RGB frame:
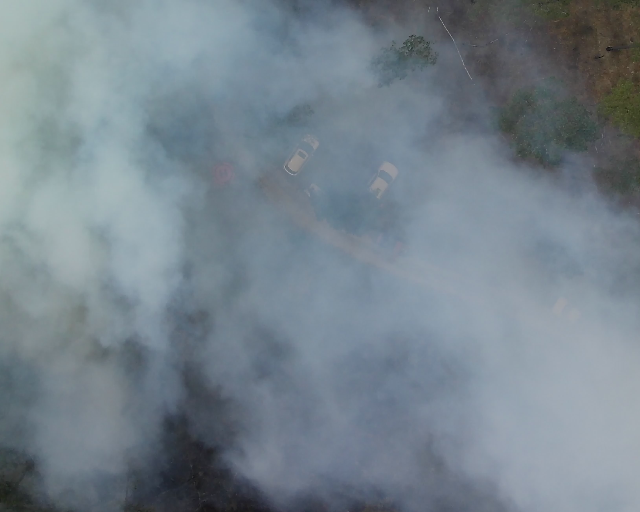
Thermal frame:
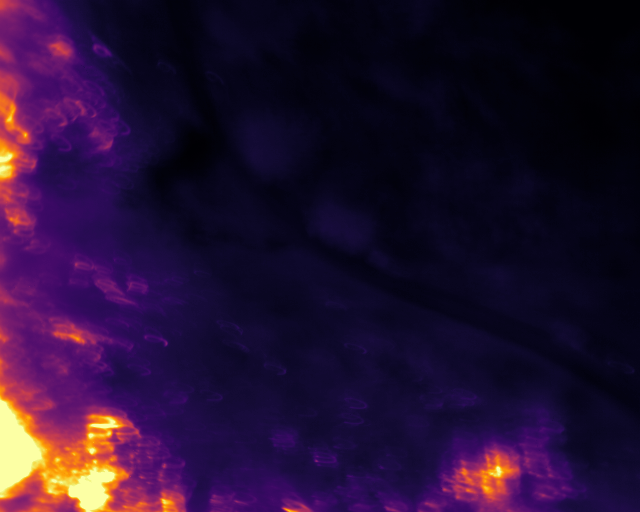
Captured: 2026-02-26 03:05:51
Pixels at or above 80 °C: 19567 (fraction of frame: 0.05971)